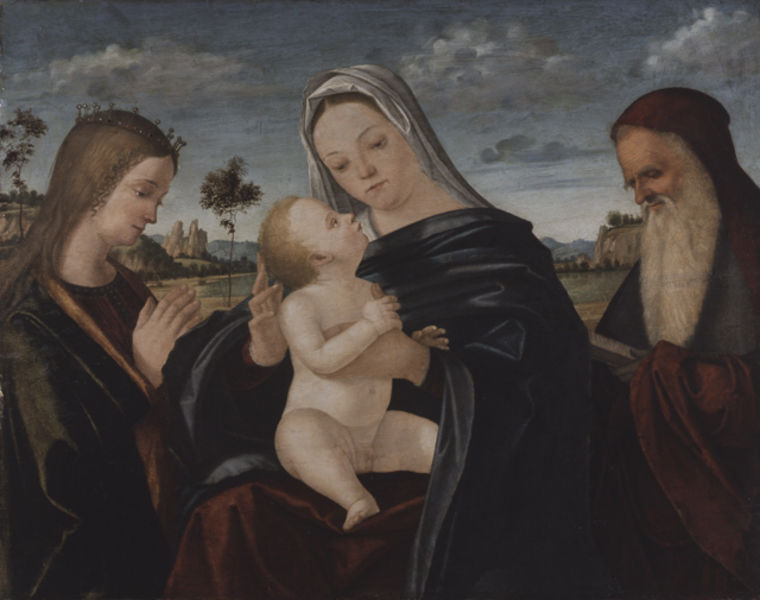
Titel: Maria mit dem Kind und den Heiligen Katharina und Hieronymus
Künstler: Vittore Carpaccio
Standort: Karlsruhe
Institution: Staatliche Kunsthalle Karlsruhe
Schlagwörter: baum, blau, felsen, gemälde, gott, gruppe, hand, himmel, mann, nackt, umhang, vogel, wasser, weiß, wolken, bäume, frauen, gelb, grün, landschaft, menschen, see, sitzen, stadt, frau, grau, haar, kleid, blick, rot, schleier, tuch, wiese, wolke, haube, alt, bart, gesichter, bibel, johannes, steine, bildnis, hände, porträt, öl, ebene, feld, horizont, hügel, weite, gewand, haare, mantel, gewänder, kind, mutter, personen, krone, locken, renaissance, kopfbedeckung, italien, alter mann, berge, fels, gebirge, baby, kopftuch, lesen, junge, schoß, penis, alter, knabe, buch, jungfrau, beten, gebet, kleinkind, christus, jesus, lanschaft, priester, segen, malerie, mönch, elisabeth, heilige, maria, madonna, magdalena, anbetung, betend, heiland, petrus, anna, josef, verkündigung, kapuze, säugling, lektüre, jesuskind, stifter, vlau, maria mit kind, madonna mit kind, wiß, kleriker, jesukind, bethlehem, gottessohn, alte meister, jospeh, bischhof, wolklen, maria und jesuskind, stifterporträt, betendehände